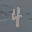
Label: 4